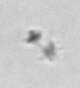
Label: detritus